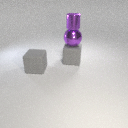
large gray rubber cube below large purple metal sphere